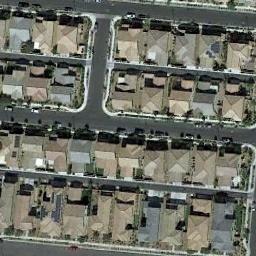
Label: residential